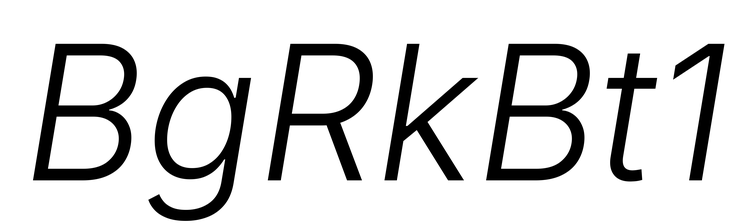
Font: Inter-Italic_Light_Italic